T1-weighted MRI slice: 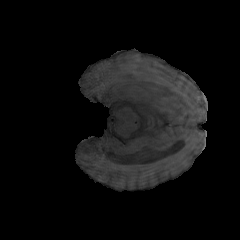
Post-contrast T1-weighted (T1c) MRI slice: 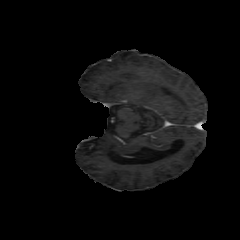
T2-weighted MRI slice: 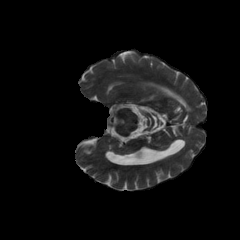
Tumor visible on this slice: no